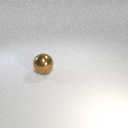
large brown metal sphere